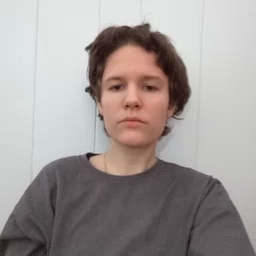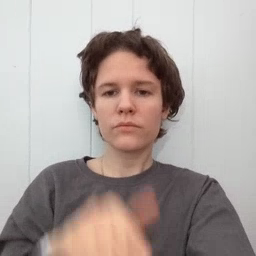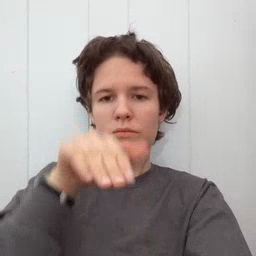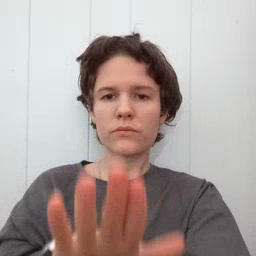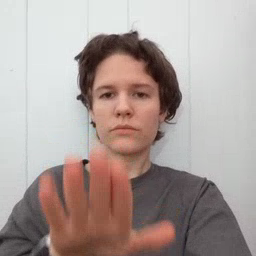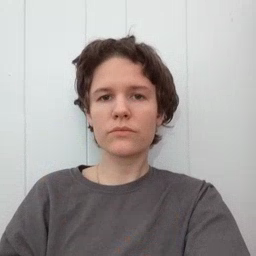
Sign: into